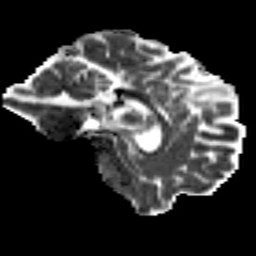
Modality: MD
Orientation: sagittal
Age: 34
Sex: male
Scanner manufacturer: siemens
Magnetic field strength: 3 T
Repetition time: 8.8 s
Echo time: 0.085 s